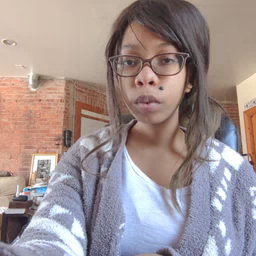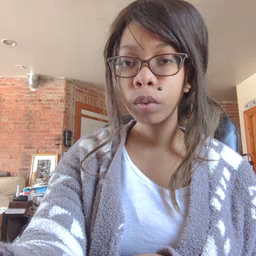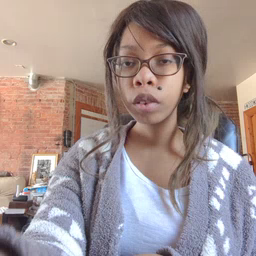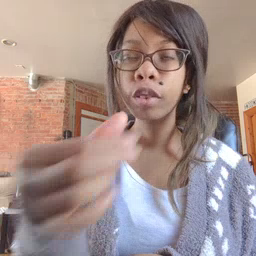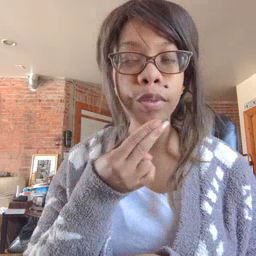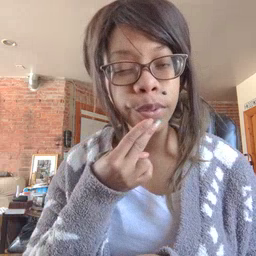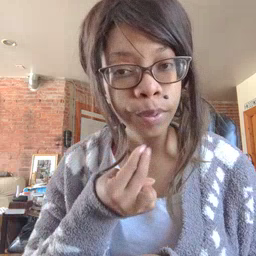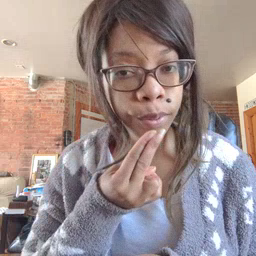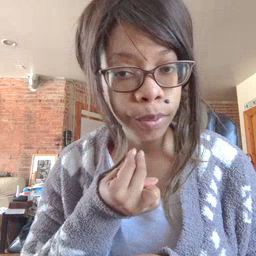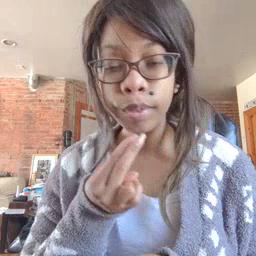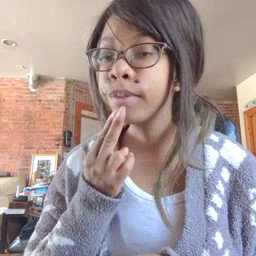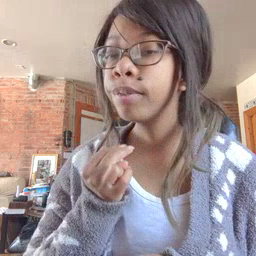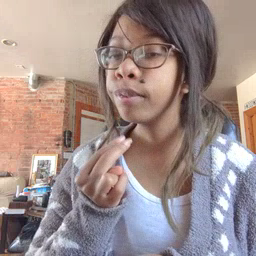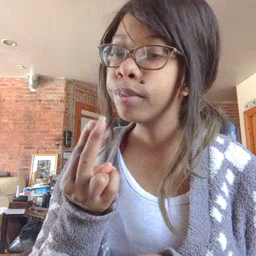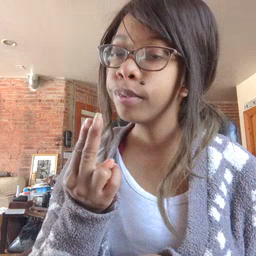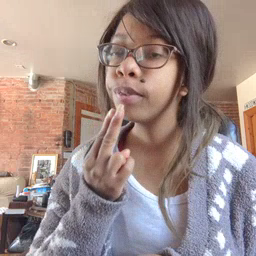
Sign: cute